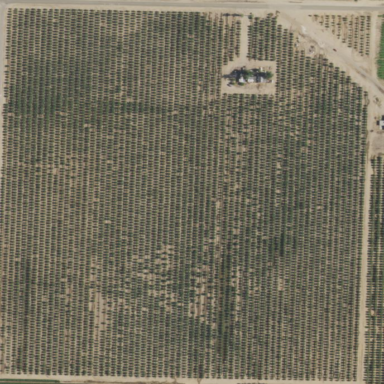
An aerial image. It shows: Orchard.